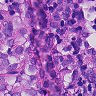
Metastatic tissue present: yes